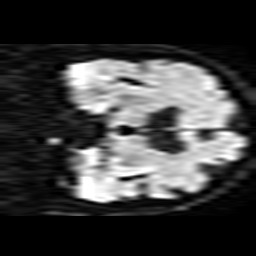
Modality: TRACE
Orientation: coronal
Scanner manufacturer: philips
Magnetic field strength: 1.5 T
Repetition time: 3.106 s
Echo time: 0.06241 s